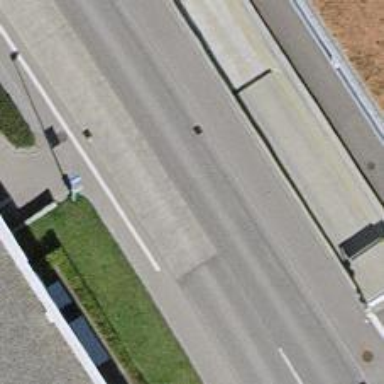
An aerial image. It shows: Bus stop for trolleybuses with designated stop position for public transport.